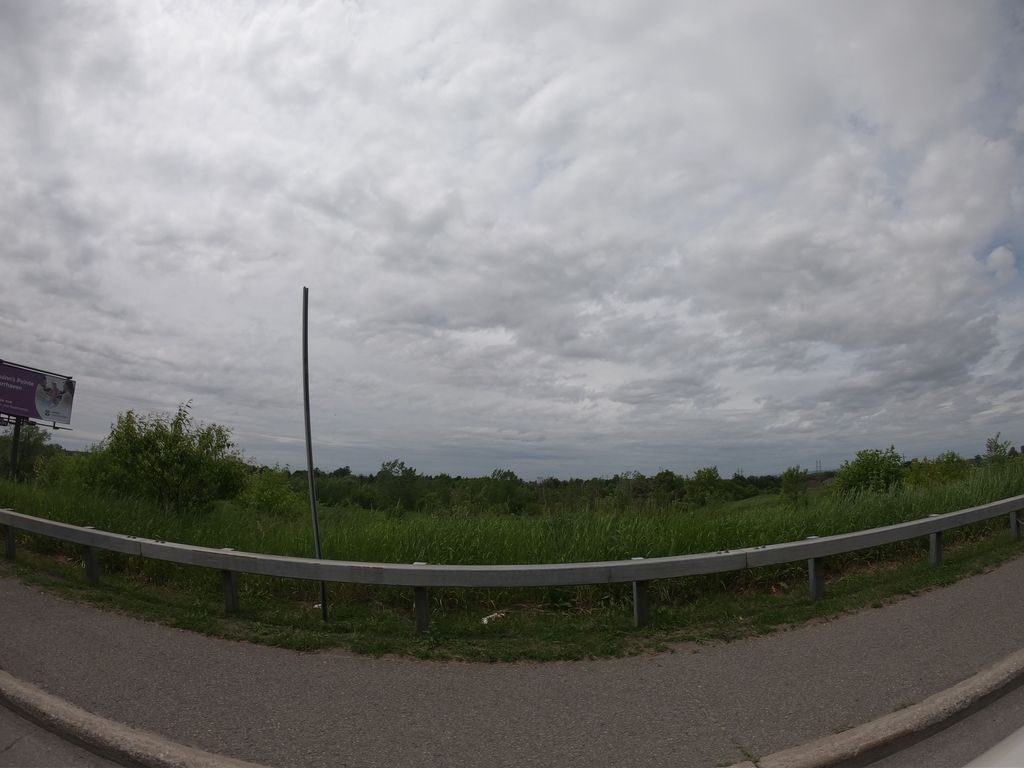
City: ottawa-gatineau